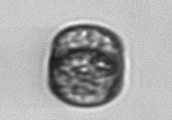
Label: Thalassiosira